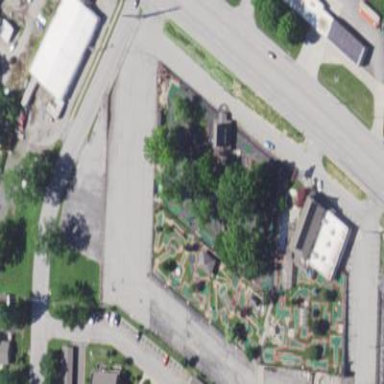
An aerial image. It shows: Miniature golf leisure land.